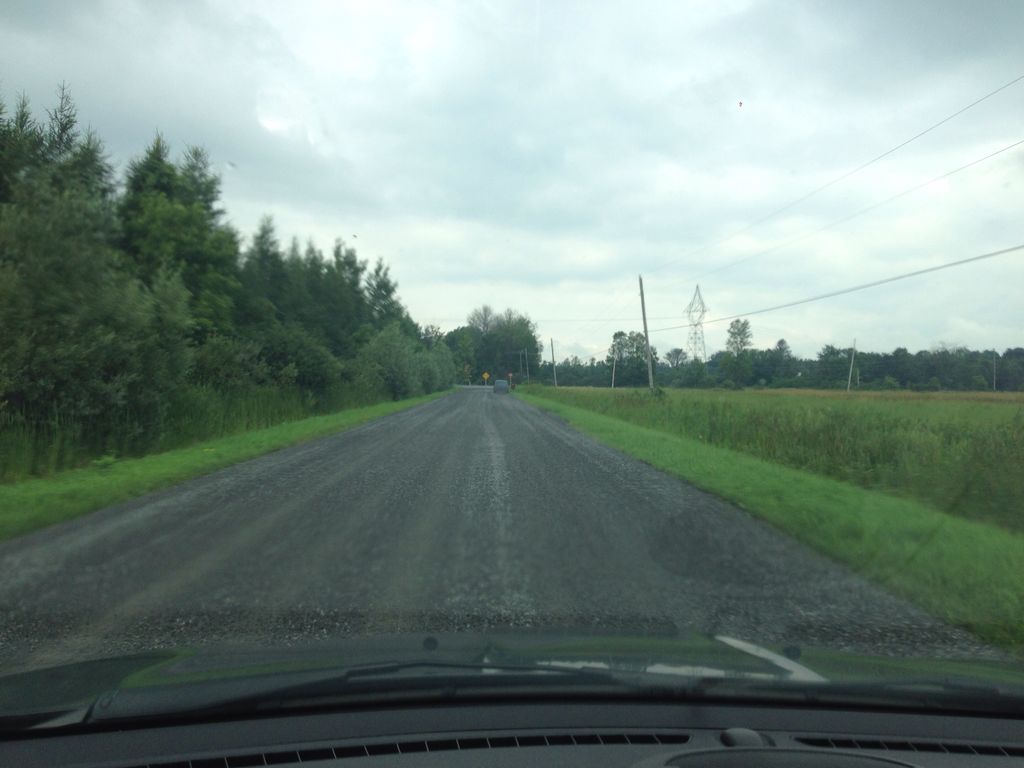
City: ottawa-gatineau